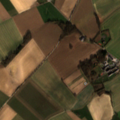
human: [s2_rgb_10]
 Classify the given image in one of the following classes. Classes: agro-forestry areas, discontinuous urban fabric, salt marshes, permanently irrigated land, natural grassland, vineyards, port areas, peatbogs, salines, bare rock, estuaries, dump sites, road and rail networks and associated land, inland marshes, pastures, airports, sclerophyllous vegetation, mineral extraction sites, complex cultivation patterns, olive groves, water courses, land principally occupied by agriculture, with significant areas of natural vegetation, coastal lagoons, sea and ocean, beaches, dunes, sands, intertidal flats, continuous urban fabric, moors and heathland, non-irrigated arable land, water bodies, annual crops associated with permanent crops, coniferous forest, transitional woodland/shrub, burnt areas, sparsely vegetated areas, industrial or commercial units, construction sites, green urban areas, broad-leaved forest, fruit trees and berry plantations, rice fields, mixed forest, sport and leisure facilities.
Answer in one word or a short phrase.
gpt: non-irrigated arable land